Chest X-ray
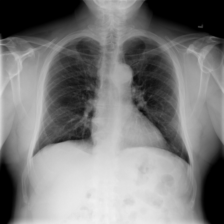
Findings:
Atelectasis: negative
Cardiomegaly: negative
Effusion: negative
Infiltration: negative
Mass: negative
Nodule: negative
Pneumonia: negative
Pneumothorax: negative
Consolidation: negative
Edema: negative
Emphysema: negative
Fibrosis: negative
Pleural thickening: negative
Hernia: negative